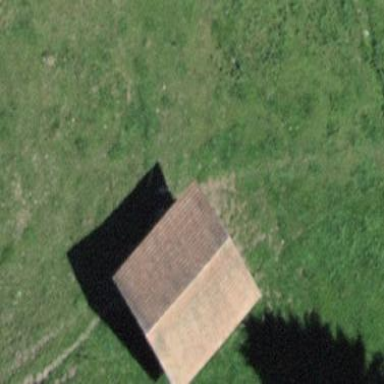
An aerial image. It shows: Rural barn.